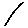
Label: line